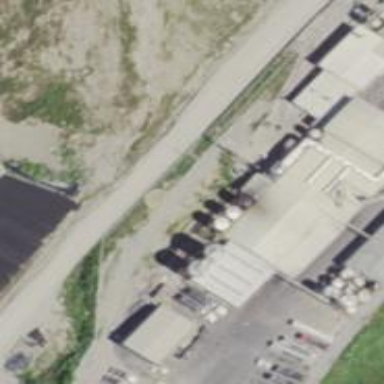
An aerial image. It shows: Storage tank with man-made structure.